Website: macys
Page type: billing-address
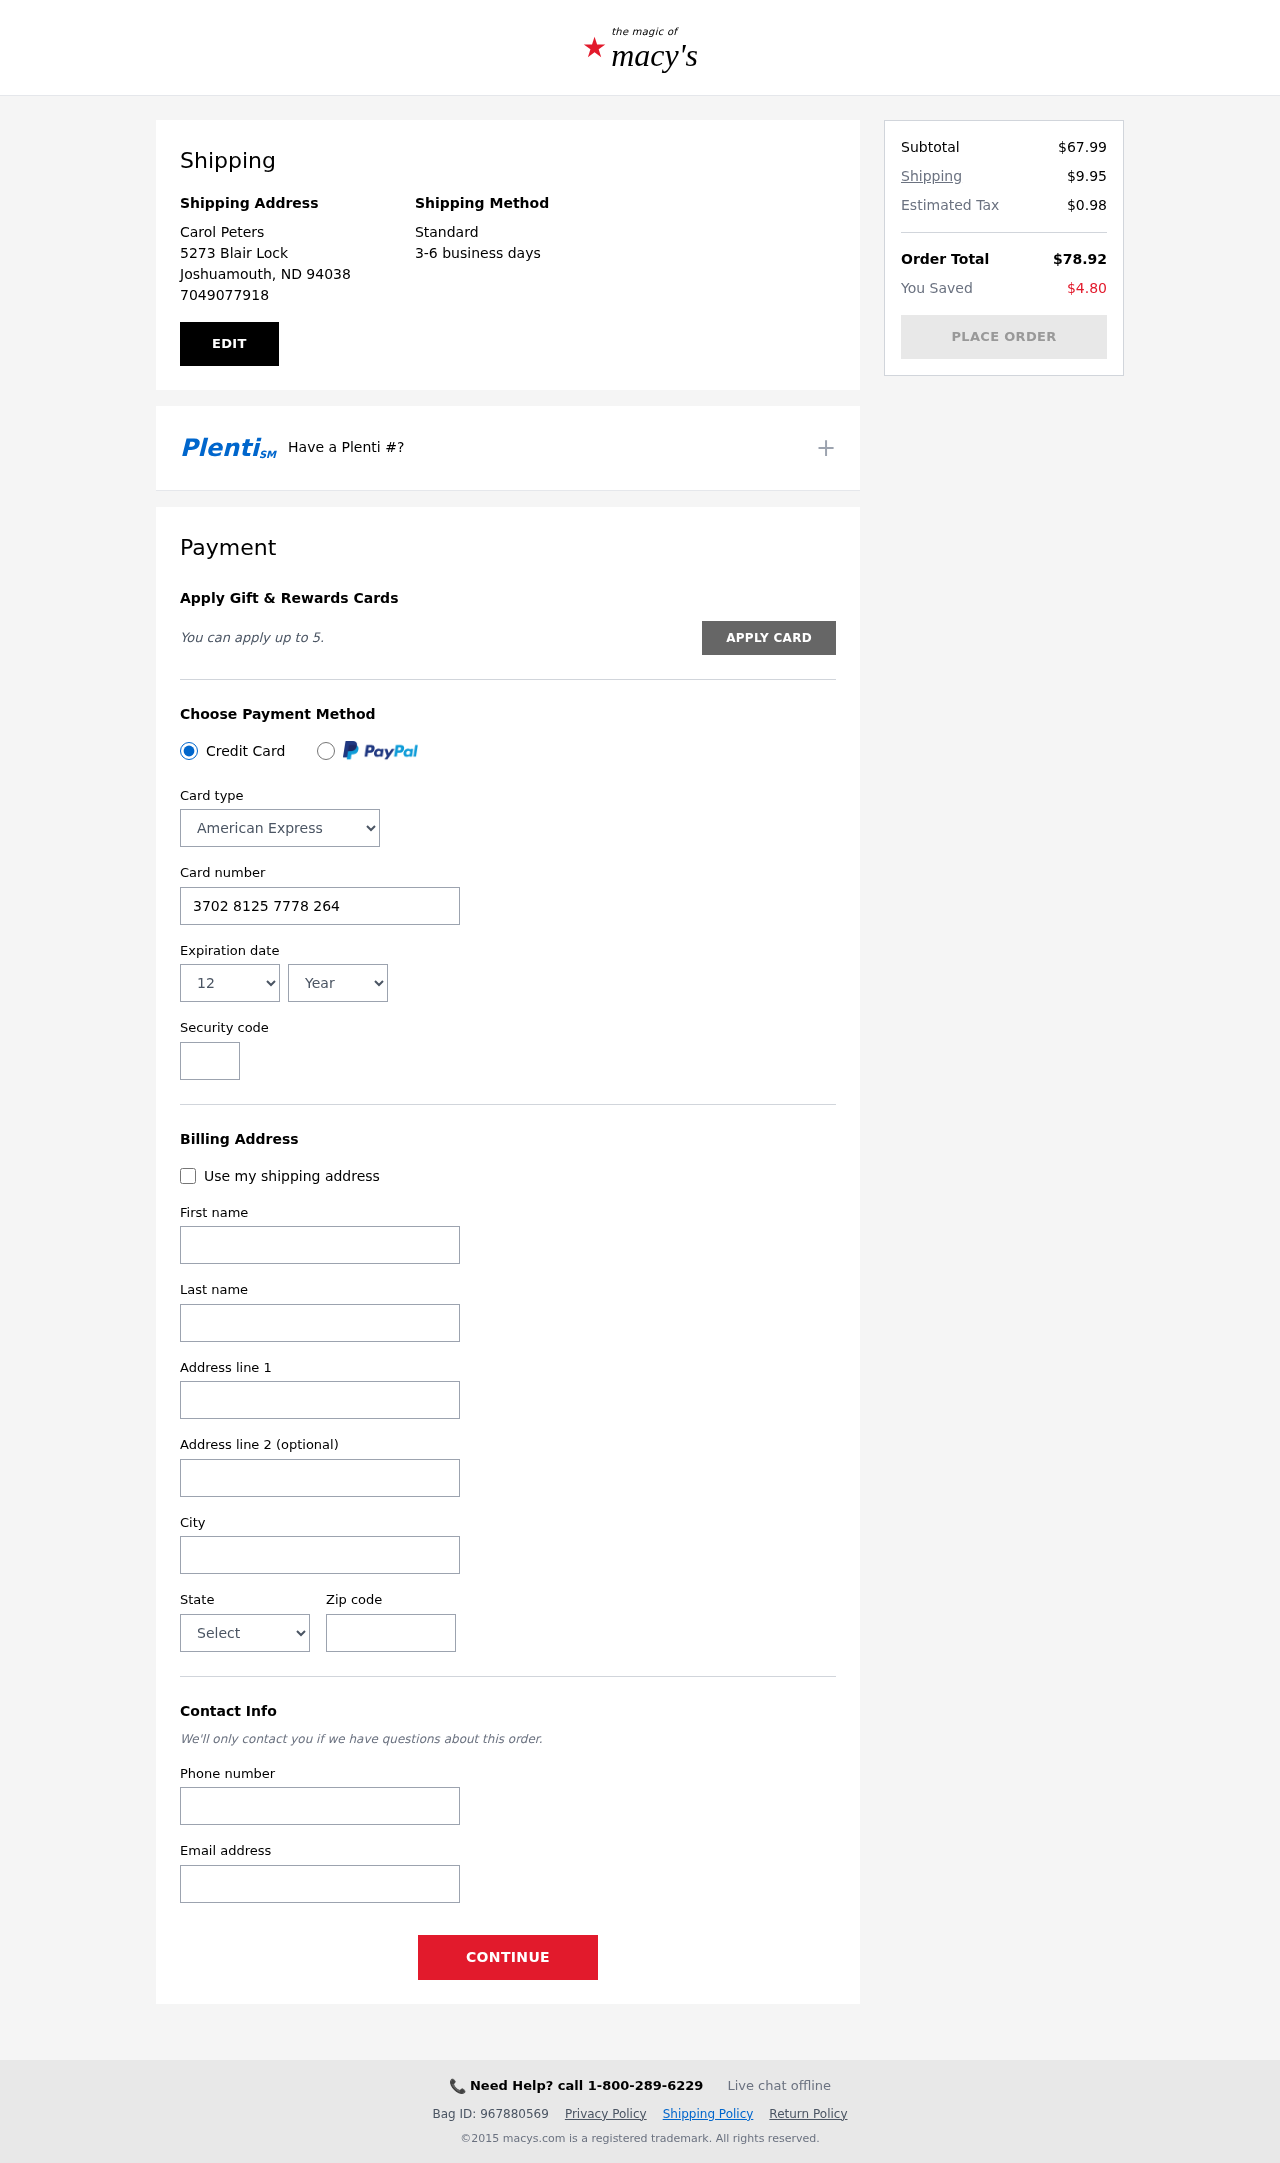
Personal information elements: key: PII_CARD_CVV
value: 9821
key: PII_CARD_EXPIRY_MONTH
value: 12
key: PII_CARD_EXPIRY_YEAR
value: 30
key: PII_CARD_NUMBER
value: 3702 8125 7778 264
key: PII_CARD_TYPE
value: American Express
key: PII_CITY
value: Joshuamouth
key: PII_CITY_STATE_ZIP
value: Joshuamouth, ND 94038
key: PII_EMAIL
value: cpeters@gmail.com
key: PII_FIRSTNAME
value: Carol
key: PII_FULLNAME
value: Carol Peters
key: PII_LASTNAME
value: Peters
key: PII_PHONE
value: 7049077918
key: PII_POSTCODE
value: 94038
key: PII_STATE
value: North Dakota
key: PII_STREET
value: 5273 Blair Lock
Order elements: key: ORDER_SUBTOTAL
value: $67.99
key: ORDER_SHIPPING_COST
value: $9.95
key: ORDER_TAX
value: $0.98
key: ORDER_TOTAL
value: $78.92
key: ORDER_SAVINGS
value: $4.80